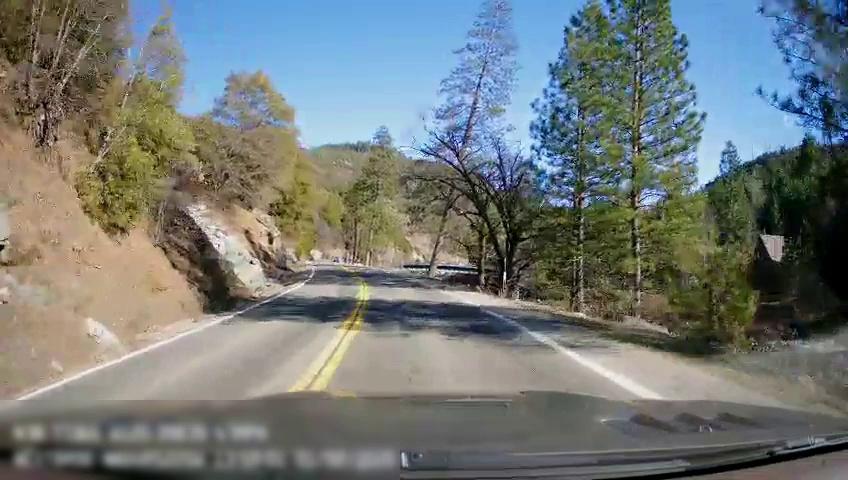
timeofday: Day
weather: Sunny
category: Drivable Space
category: Drivable Space
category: Lanes | Opposite Lane
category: Lanes | Current Lane
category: Lanes | Opposite Lane
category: Lanes | Current Lane